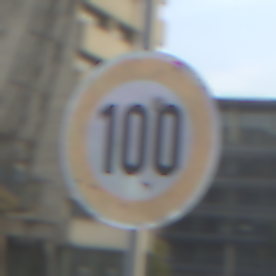
Verkehrszeichen: Geschwindigkeit100
Umgebung: Outdoor, Urban
Tageszeit: SunriseSunset
Wetter: PartlyCloudy
Licht: Natural
Jahreszeit: NotSpecified
Kontrast: LowContrast